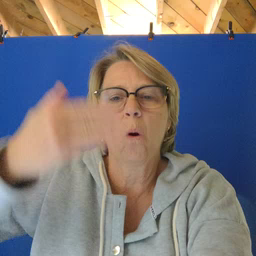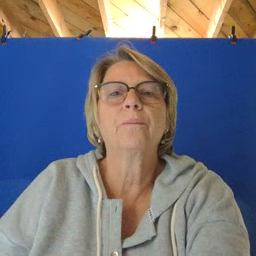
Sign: glasswindow